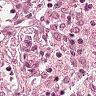
Metastatic tissue present: no